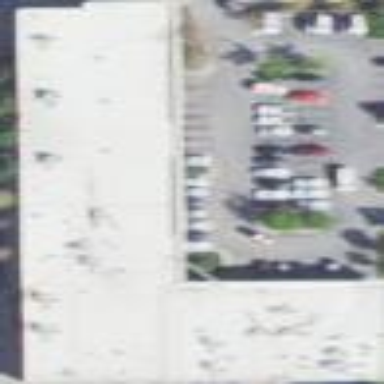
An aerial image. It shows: Retail building.